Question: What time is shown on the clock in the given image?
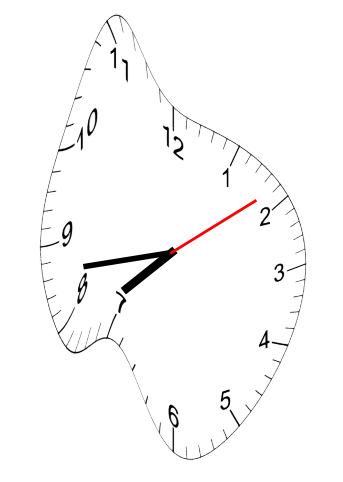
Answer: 07:43:09